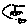
Label: tree